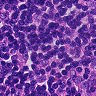
Metastatic tissue present: no